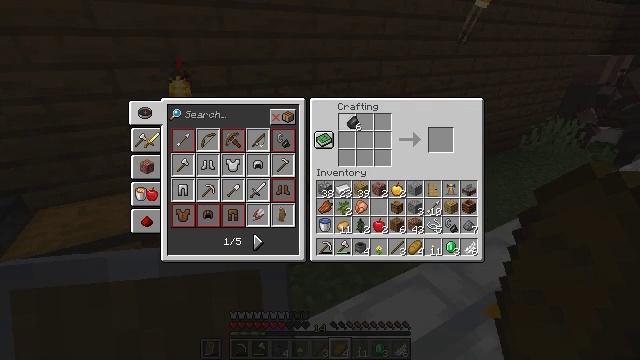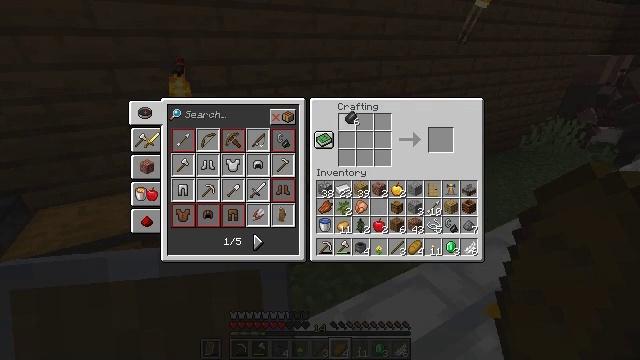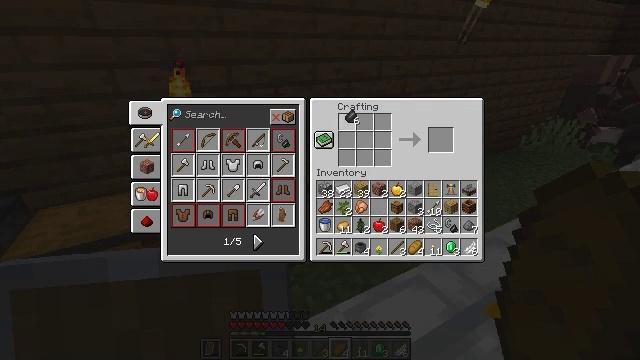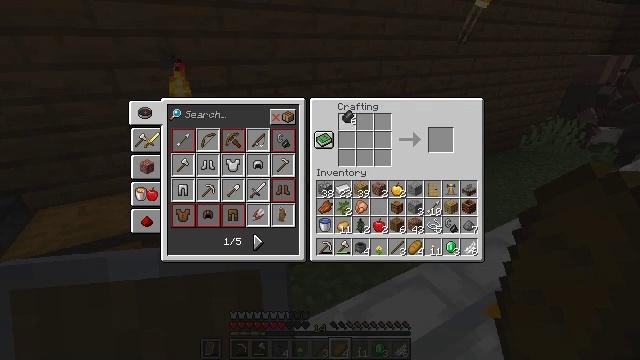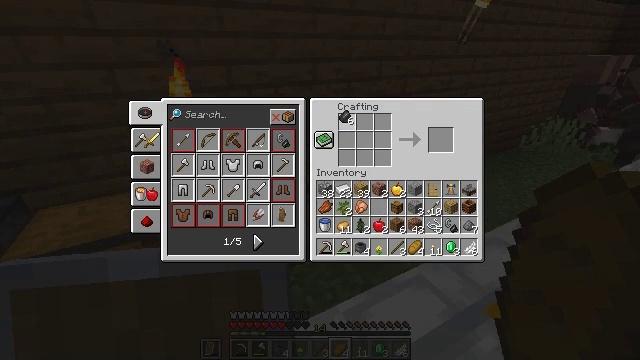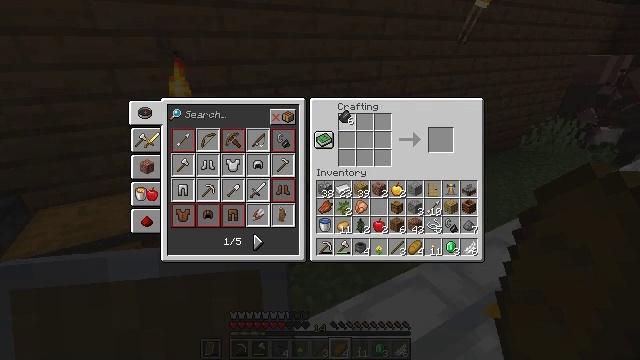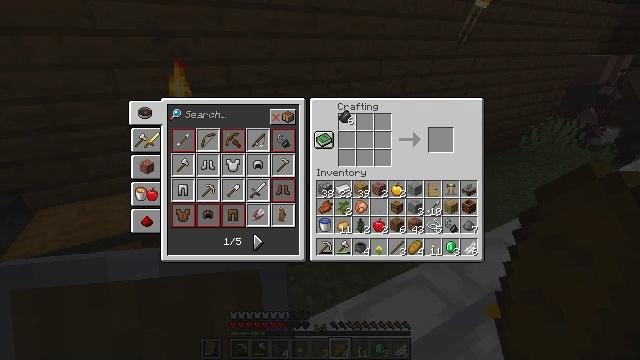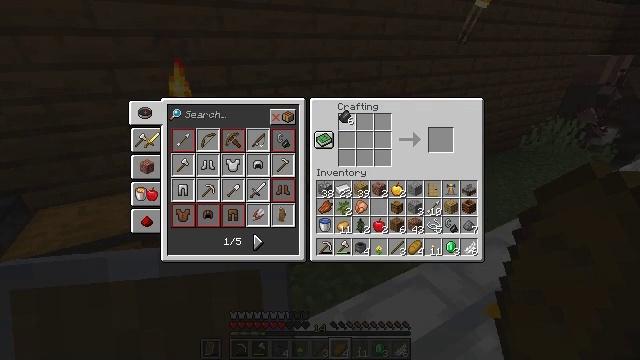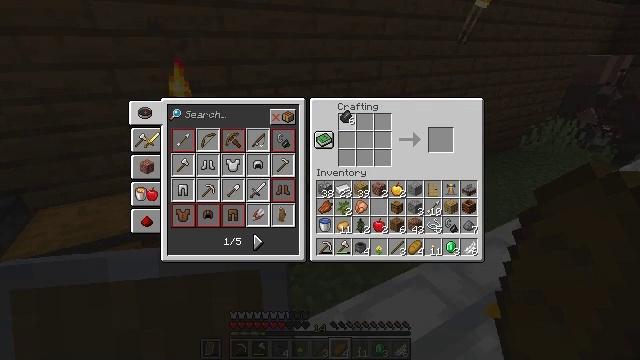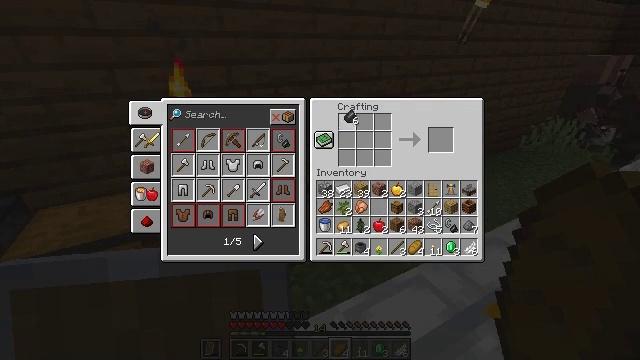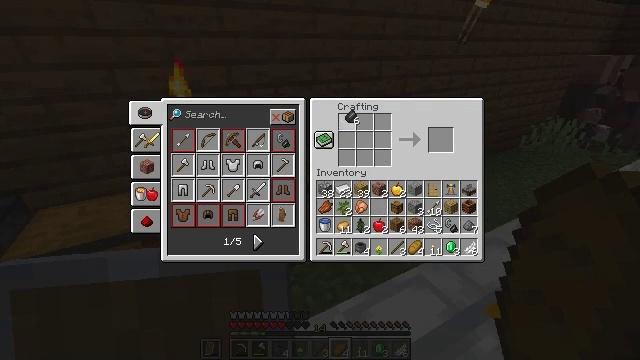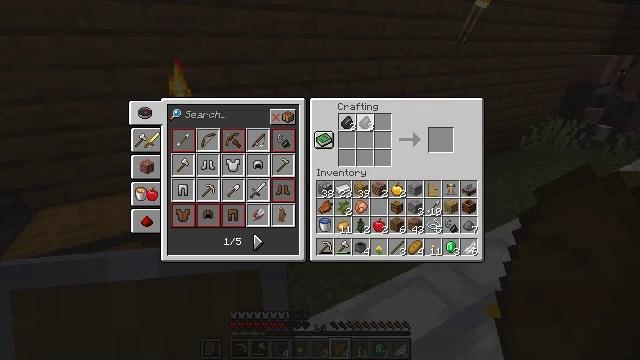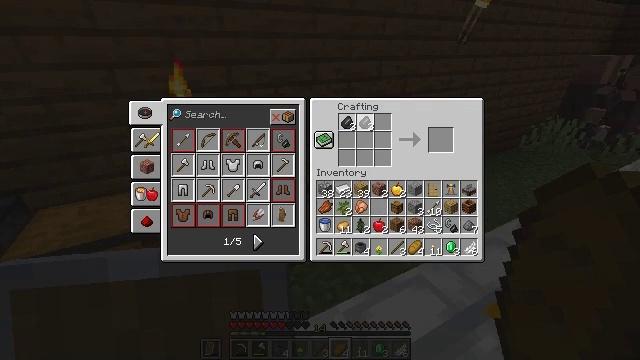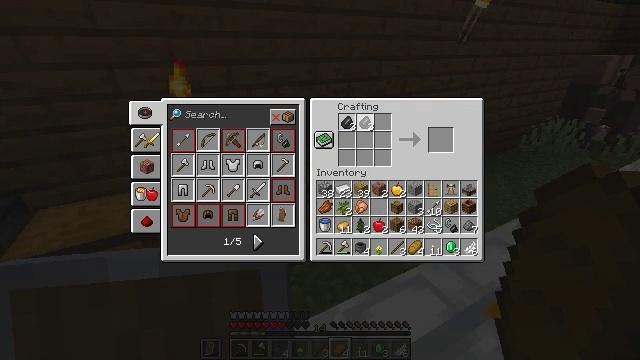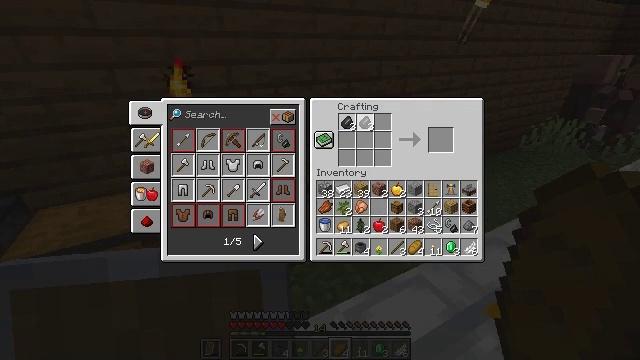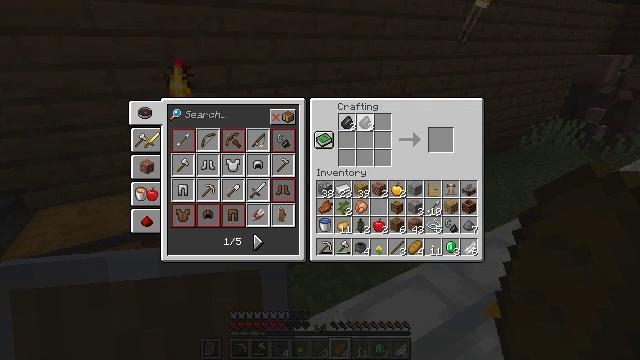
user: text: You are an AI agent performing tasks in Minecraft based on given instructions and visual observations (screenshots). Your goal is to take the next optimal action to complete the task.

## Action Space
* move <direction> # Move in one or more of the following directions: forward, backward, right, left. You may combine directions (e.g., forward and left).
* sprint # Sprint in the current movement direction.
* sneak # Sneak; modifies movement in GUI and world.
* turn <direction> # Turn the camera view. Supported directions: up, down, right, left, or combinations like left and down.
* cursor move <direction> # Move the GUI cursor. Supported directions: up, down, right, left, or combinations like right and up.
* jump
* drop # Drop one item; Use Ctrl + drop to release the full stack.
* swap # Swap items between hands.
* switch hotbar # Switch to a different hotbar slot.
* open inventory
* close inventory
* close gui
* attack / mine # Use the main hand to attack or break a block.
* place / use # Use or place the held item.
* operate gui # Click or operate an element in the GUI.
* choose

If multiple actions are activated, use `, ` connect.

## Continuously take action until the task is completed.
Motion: motion action
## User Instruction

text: Interact with the crafting table to craft a fletching table.
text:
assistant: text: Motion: no_op
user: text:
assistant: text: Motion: no_op
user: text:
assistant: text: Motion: no_op
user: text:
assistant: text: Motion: no_op
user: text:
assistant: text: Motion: no_op
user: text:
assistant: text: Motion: no_op
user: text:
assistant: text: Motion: operate gui
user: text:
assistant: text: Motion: operate gui
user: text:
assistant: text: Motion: operate gui
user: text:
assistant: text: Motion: operate gui
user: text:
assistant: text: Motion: operate gui
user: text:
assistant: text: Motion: operate gui
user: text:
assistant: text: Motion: operate gui
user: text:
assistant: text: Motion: operate gui
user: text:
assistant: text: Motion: operate gui
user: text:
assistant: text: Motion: operate gui
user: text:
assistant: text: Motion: operate gui
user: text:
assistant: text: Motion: operate gui
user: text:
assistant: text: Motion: operate gui
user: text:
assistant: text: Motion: operate gui
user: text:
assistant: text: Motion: no_op
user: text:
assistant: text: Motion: no_op
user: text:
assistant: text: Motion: cursor move down
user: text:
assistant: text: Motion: cursor move down
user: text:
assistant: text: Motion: no_op
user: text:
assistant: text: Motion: no_op
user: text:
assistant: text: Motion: no_op
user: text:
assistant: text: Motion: no_op
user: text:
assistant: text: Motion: no_op
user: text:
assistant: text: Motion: no_op